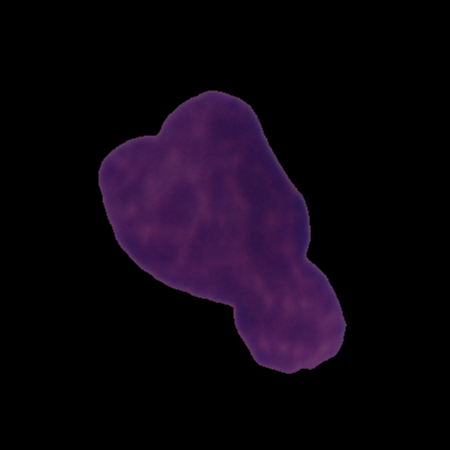
Label: cancer